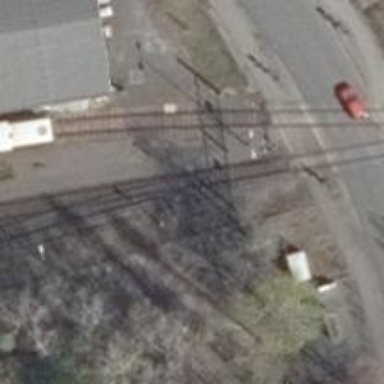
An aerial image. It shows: Railway switch.